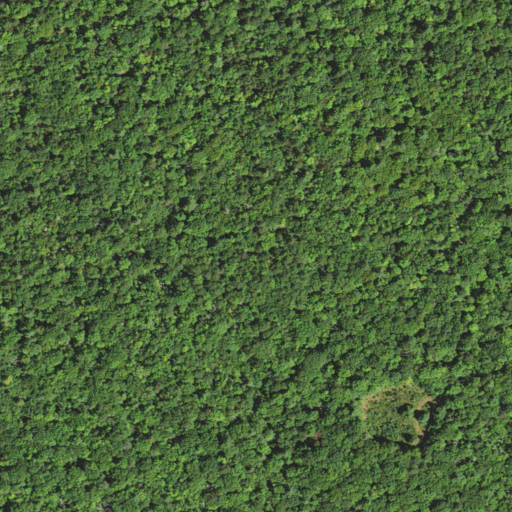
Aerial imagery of mountain in Virginia named Rader Mountain containing mixed forest, evergreen forest, open development, deciduous forest, low intensity development, and medium intensity development